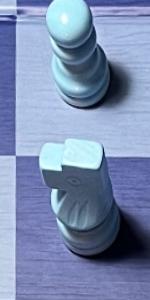
Label: Knight_White